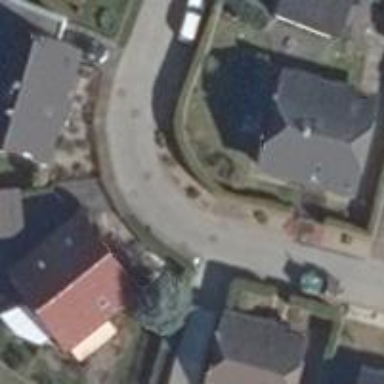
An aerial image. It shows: Residential road paved with concrete.